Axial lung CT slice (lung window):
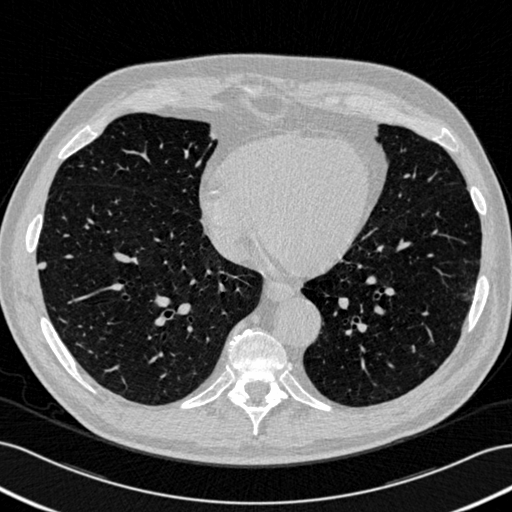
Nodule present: yes
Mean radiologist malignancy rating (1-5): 2.5